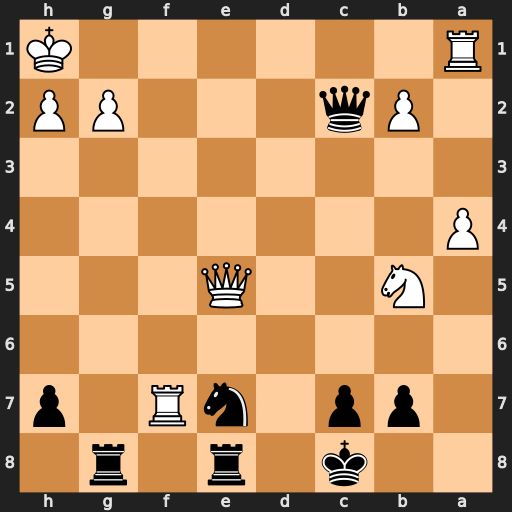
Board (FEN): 2k1r1r1/1pp1nR1p/8/1N2Q3/P7/8/1Pq3PP/R6K
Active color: b
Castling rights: -
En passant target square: -
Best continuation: Qxg2#